Question: I am sure I have come across this before but I can't remember what was causing it. I have positioned a UIImageView (bar_001) using a storyboard and I want to change its position programatically from within the viewController. My problem is that when accessed from viewDidLoad the UIImageViews size and origin are all just set to zero, what am I missing?
'''
#import "ViewController.h"
@interface ViewController ()
@property(nonatomic, weak) IBOutlet UIImageView *bar_001;
@end
@implementation ViewController
- (void)viewDidLoad {
[super viewDidLoad];
[self animateBars_V1];
}
- (void)animateBars_V1 {
CGRect barRect = [[self bar_001] frame];
NSLog(@"HEIGHT: %f", barRect.size.height);
NSLog(@"WIDTH : %f", barRect.size.width);
}
@end
'''
CONSOLE:
'''
2012-12-11 12:53:27.777 TESTBED[4279:907] HEIGHT: 0.000000
2012-12-11 12:53:27.785 TESTBED[4279:907] WIDTH : 0.000000
'''
STORYBOARD:

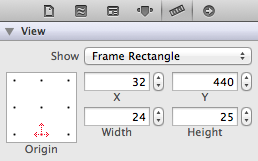
Answer: I have at times seen similar problem as well. I would try calling the animateBars_V1() method in viewDidAppear instead of viewDidLoad. By the time, viewDidLoad is called the view is loaded in the memory but may not have been drawn. I would have to look somethings up before I can give a definite reason for why it behaves like this.